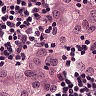
Metastatic tissue present: yes